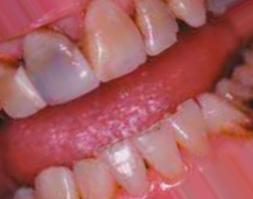
Condition: Tooth Discoloration